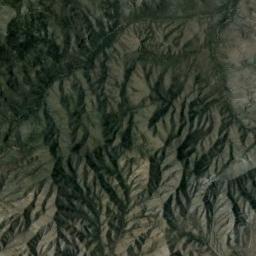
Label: mountain